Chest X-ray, PA view. Patient: 49 years old, sex F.
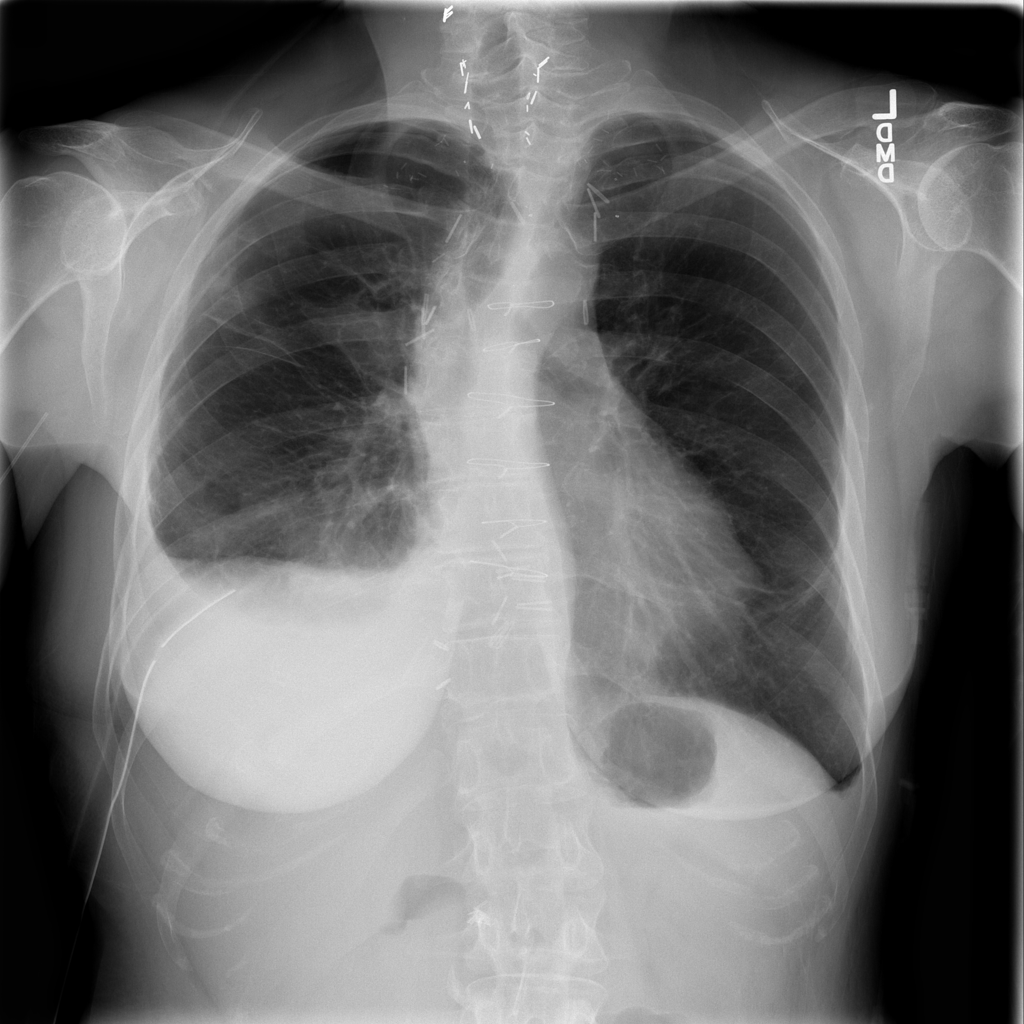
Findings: Effusion, Infiltration